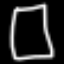
Label: square